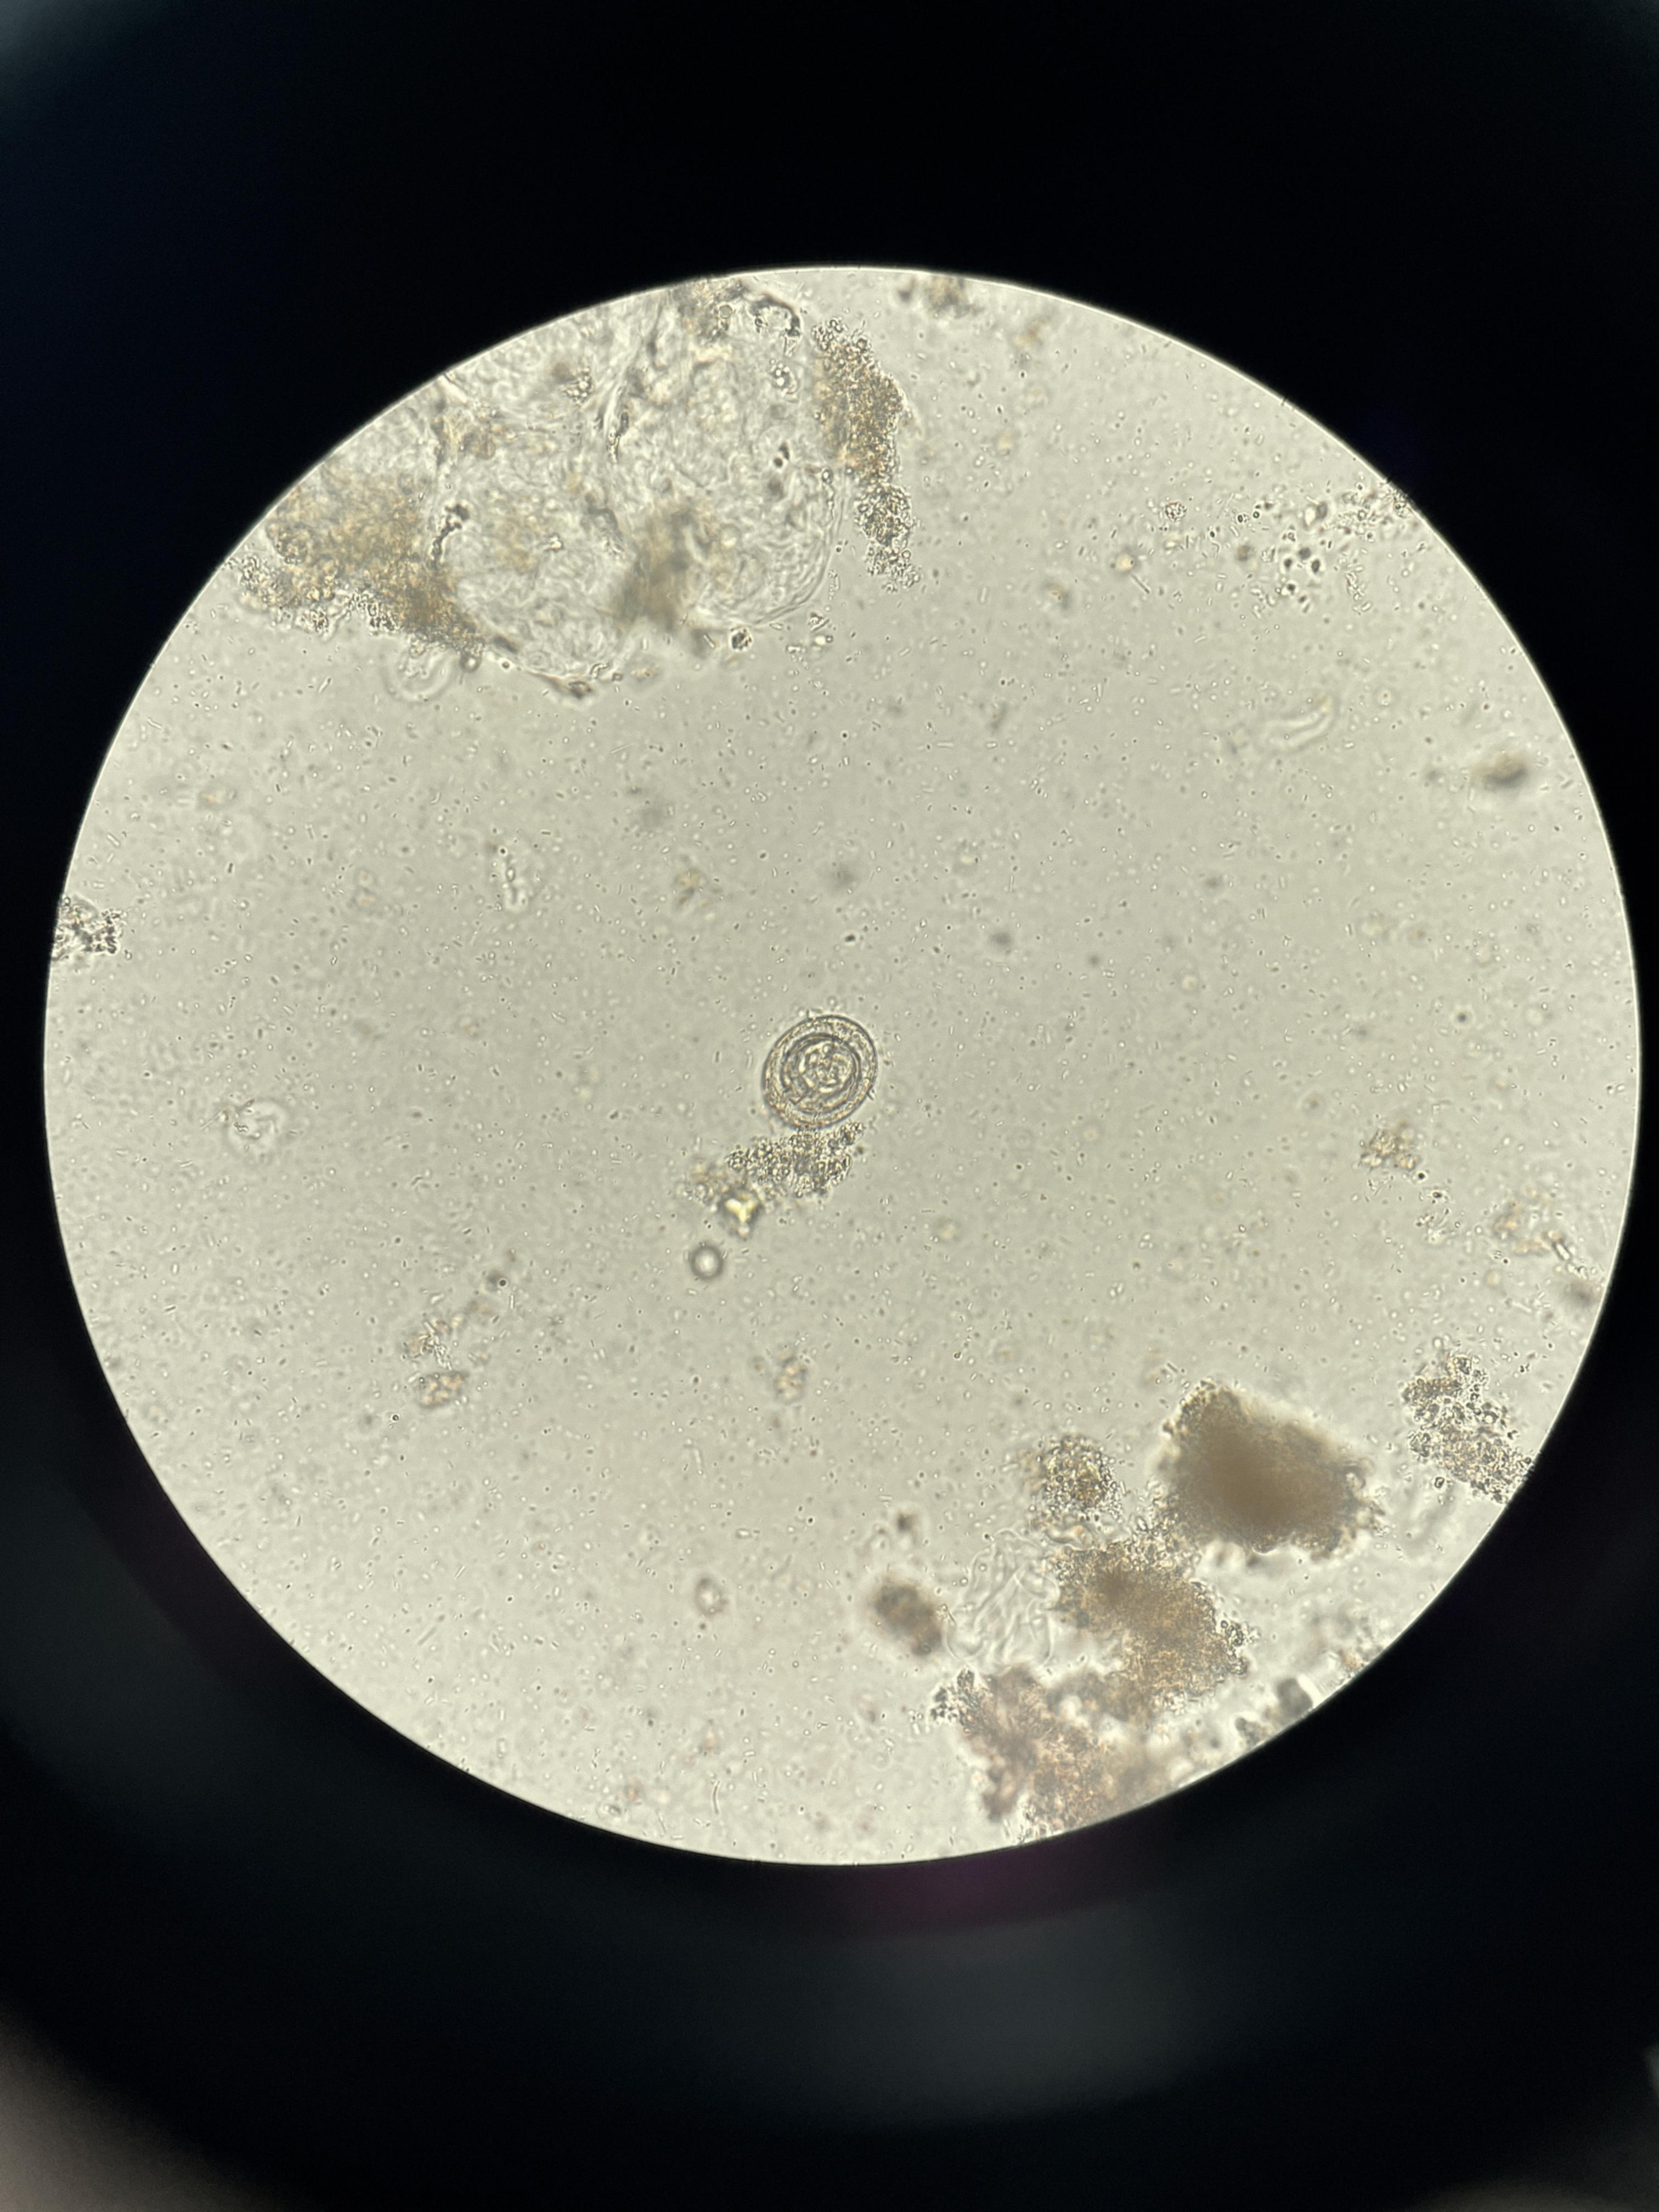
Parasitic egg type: Hymenolepis nana